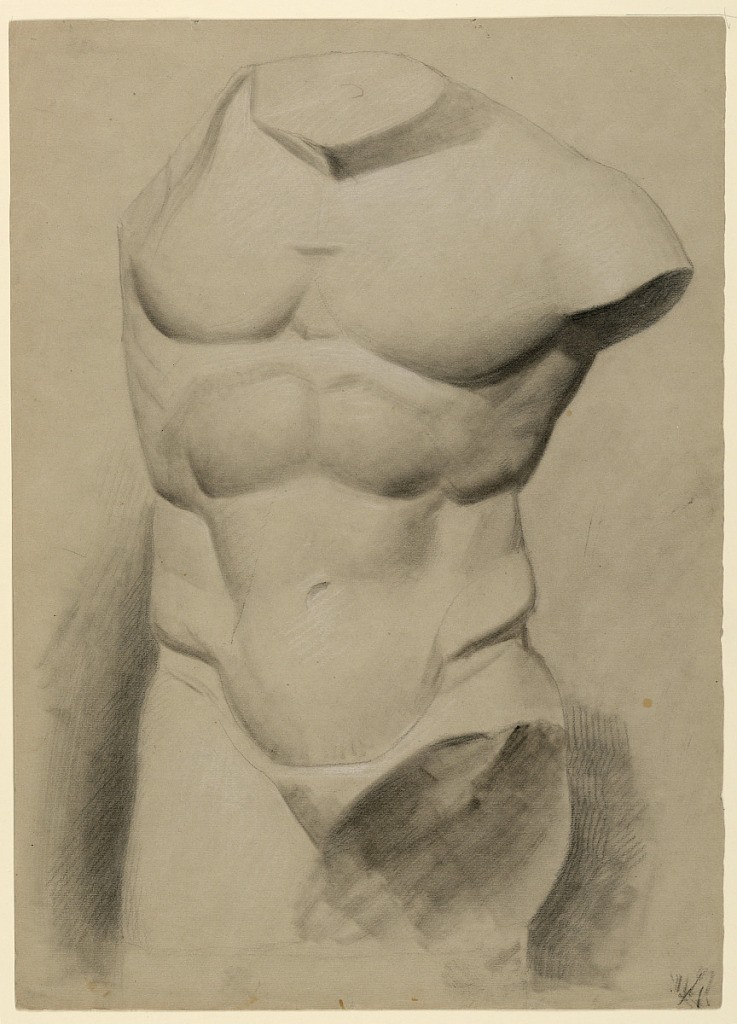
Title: Male Torso From a Plaster Cast
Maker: Daniel Huntington, American, 1816–1906
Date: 1840
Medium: Black chalk, white chalk on light brown wove paper
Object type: Drawing
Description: Torso facing frontally. Left hip and right shoulder severed.